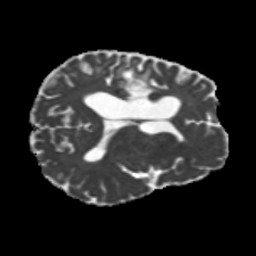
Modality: MD
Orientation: axial
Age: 39
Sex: male
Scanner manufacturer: siemens
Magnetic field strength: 3 T
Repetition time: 5.25 s
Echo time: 0.08 s